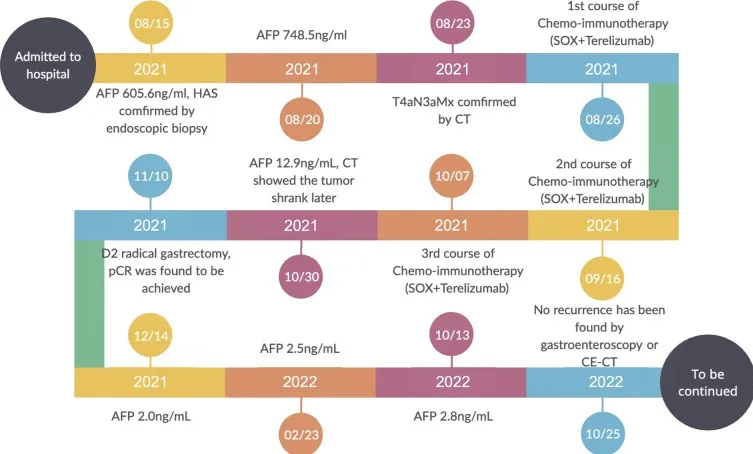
Timeline of the clinical course.
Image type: chart (chart)